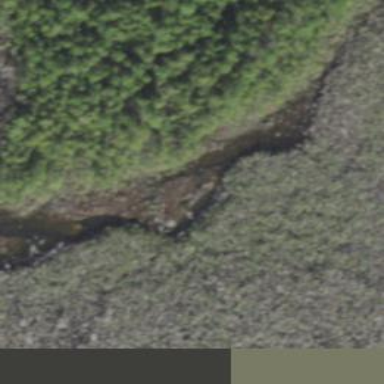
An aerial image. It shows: Marshy wetland area.